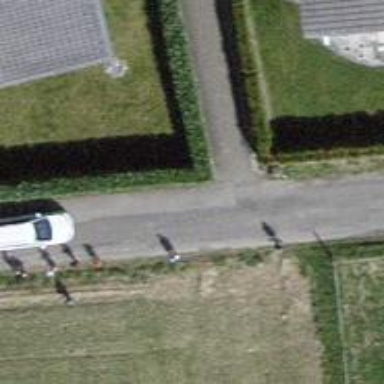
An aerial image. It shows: Cycle barrier.